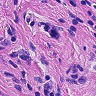
Metastatic tissue present: yes